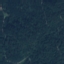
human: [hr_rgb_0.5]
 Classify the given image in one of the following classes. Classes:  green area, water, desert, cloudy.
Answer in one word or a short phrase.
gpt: green area